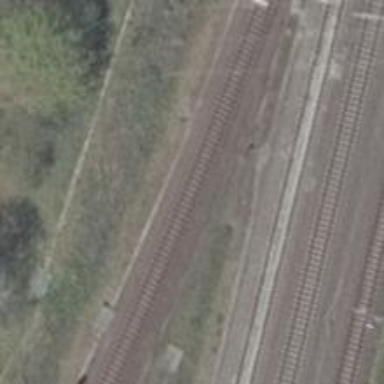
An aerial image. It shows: Railway signal.